Question: I'm building a tree using lists in lists the ordinary way.
Now, what I would like to do is to have an extra label
that is absolute (horizontally) to the start of the outermost tree.
The effect I'm trying to achieve is the below, where the farLeft are labels
on each li (see similar html below):

I can easily do this, but my css will be unclean, to say the least, something
along the lines of:
'''
/* each indentaion level is 20 px to teh right, so I need to offset */
ol.topLevel li label.farLeft { position absolute; left=-218px; ...}
ol.topLevel li ol li label.farLeft { position absolute; left=-238px; ...}
ol.topLevel li ol li ol li label.farLeft { position absolute; left=-258px; ...}
'''
A usage could be like the below, but with more nesting levels:
'''
<ol class="topLevel">
<li>
<label>Some niceLabel</label>
<label class="farLeft">Far left text</label>
</li>
<ol>
<li>
<label>Some niceLabel</label>
<label class="farLeft">Far left text</label>
</li>
</ol>
</ol>
'''
The above sucks in many ways, notably I have to change value in plenty of places if I move something, and I have to make one line per indention level.
Is there a better way to solve this, perhaps make my 'left' being the left of my top level tree, or some other good html mechanism.
It might be the time to mention I'm a total css newbie, so I might easily have
missed somethnig completely obvious.
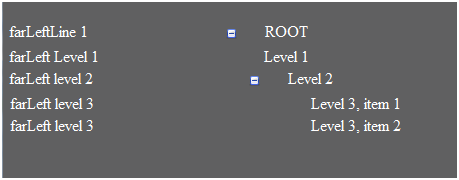
Answer: Here its fiddle link
<URL>
## css
'''
ol.topLevel{
padding-left: 100px;
}
li{
padding-left: 20px;
}
.left {
position: absolute; left:0px;
}
'''
## html
'''
<ol class="topLevel">
<label>Top Level</label>
<li>
<label class="left">Label</label>
<label>1</label>
<ol>
<li>
<label class="left">Label</label>
<label>1.1</label>
</li>
<li>
<label class="left">Label</label>
<label>1.2</label>
</li>
</ol>
</li>
</ol>
'''